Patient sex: F
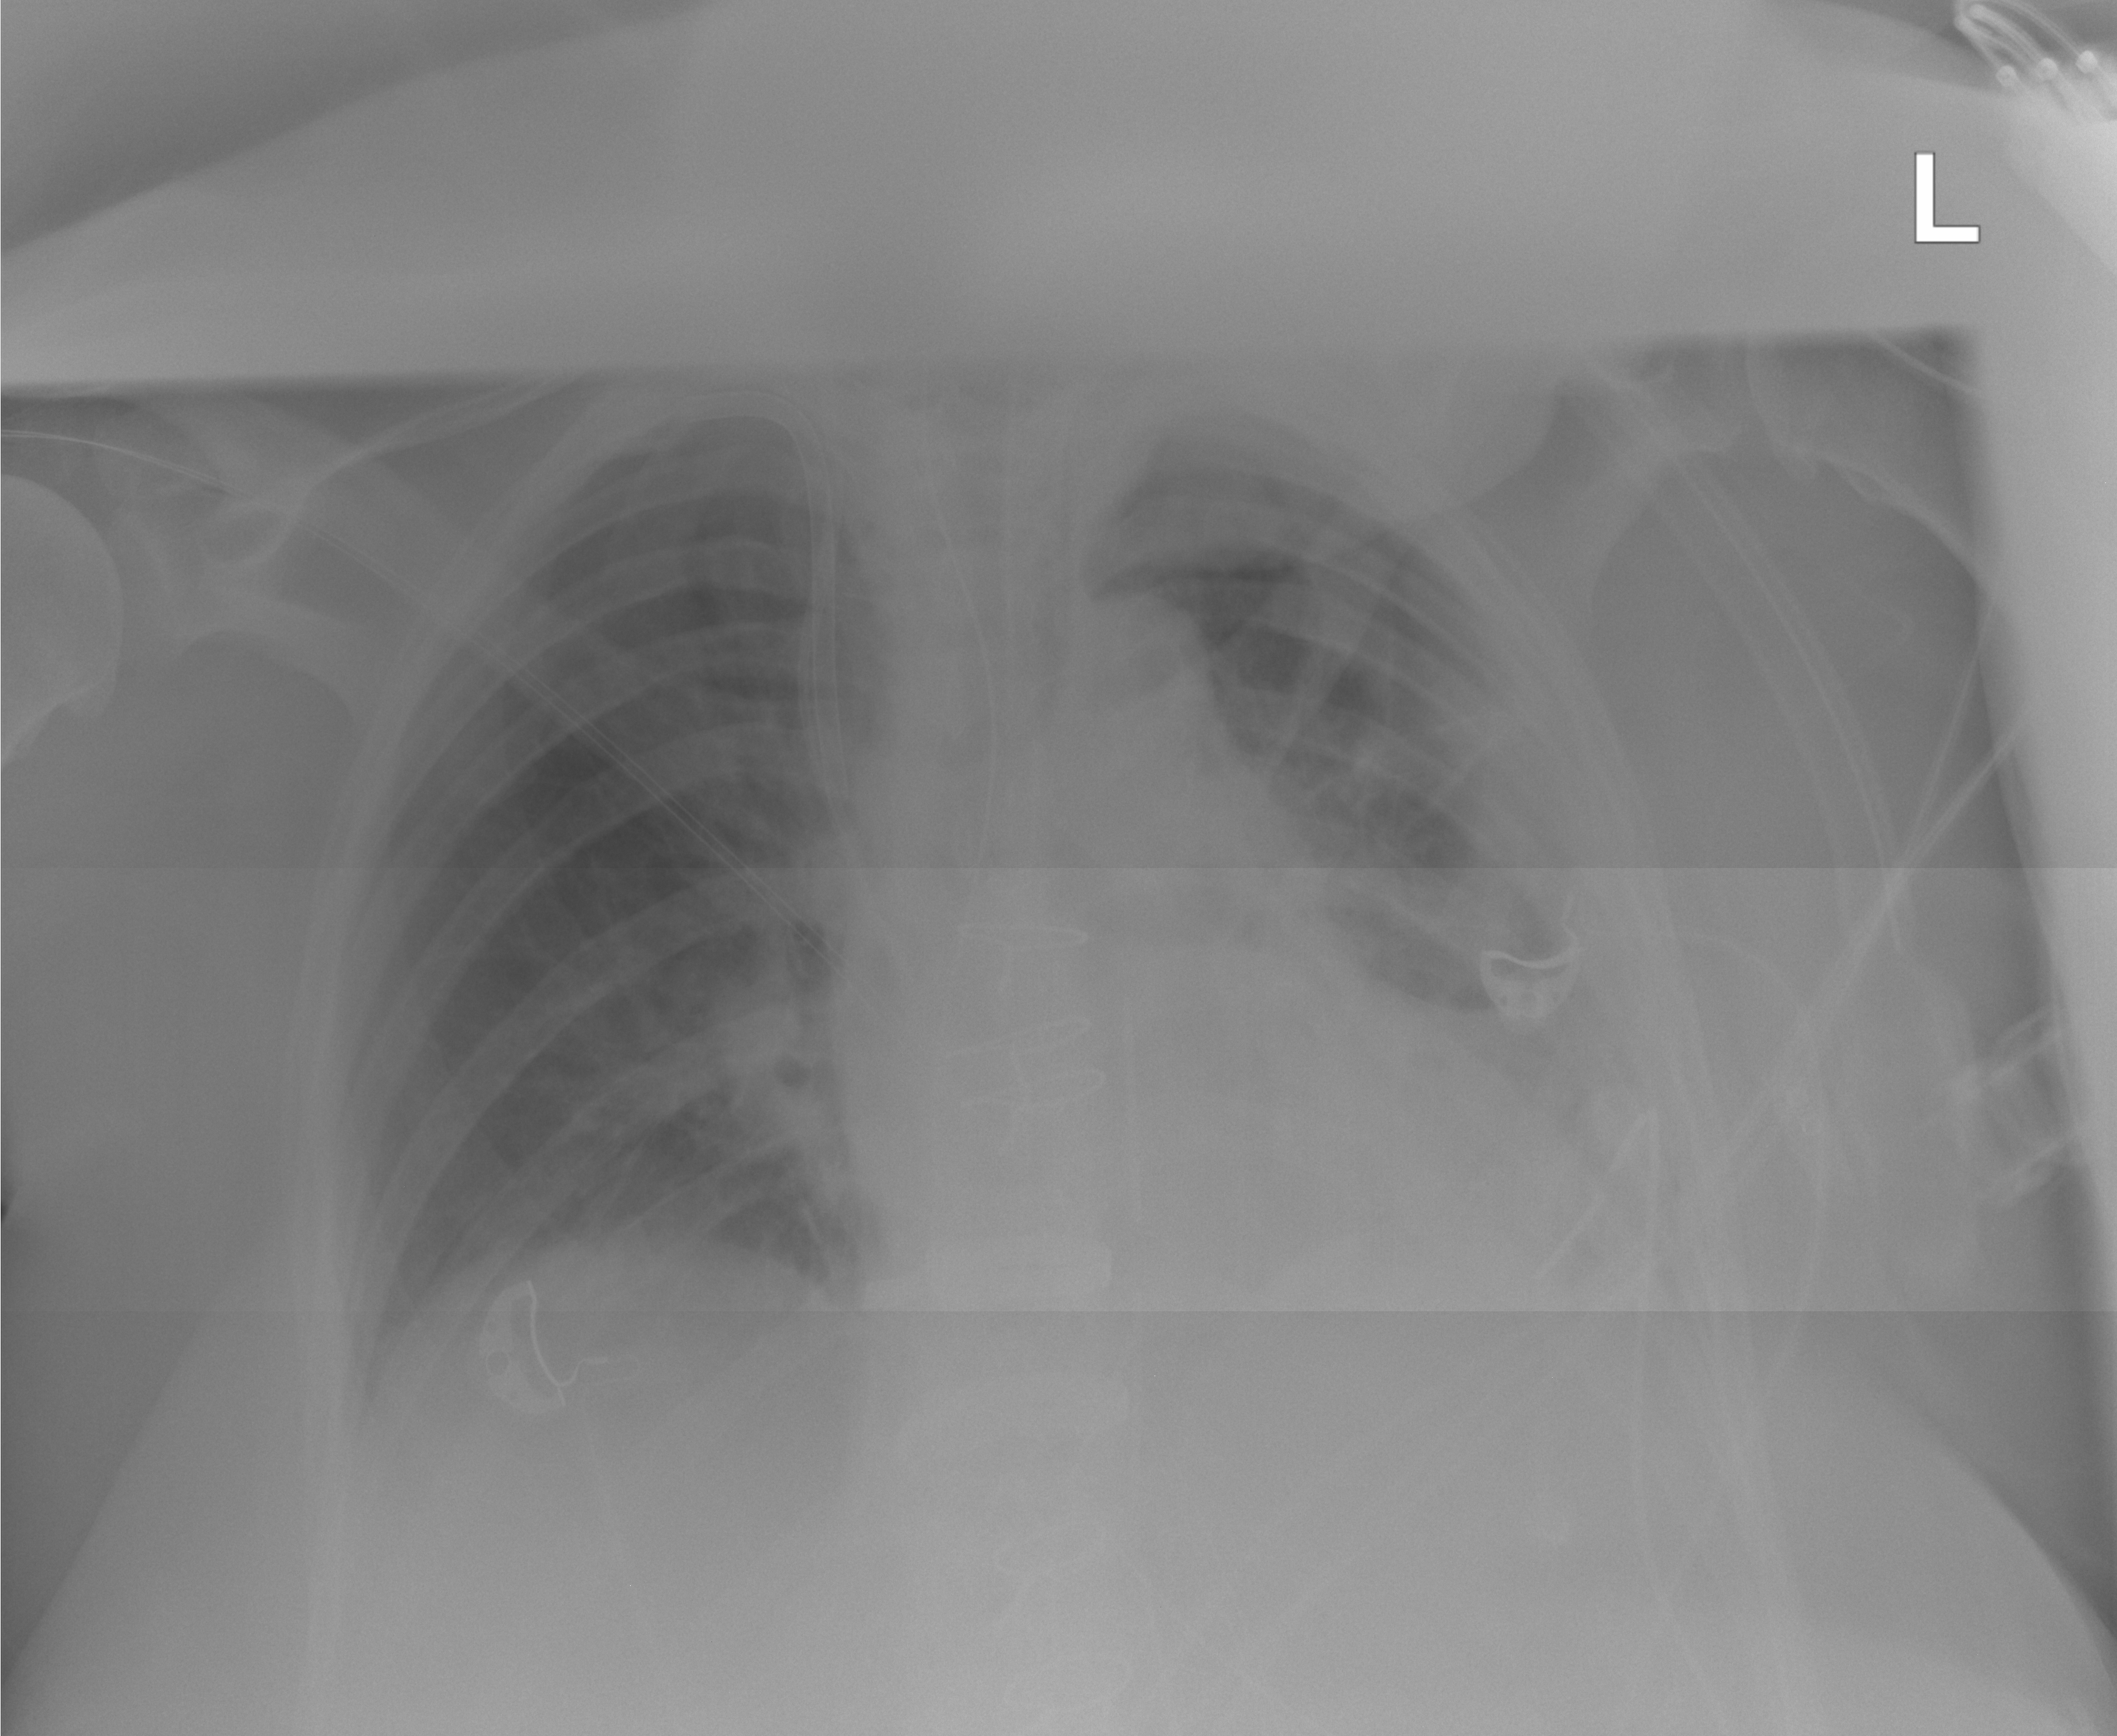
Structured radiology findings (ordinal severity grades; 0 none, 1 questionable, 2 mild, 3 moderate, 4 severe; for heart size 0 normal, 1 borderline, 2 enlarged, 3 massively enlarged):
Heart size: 0
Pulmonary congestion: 0
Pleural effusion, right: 0
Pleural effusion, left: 0
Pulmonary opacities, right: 0
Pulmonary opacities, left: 0
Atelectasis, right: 0
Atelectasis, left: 2